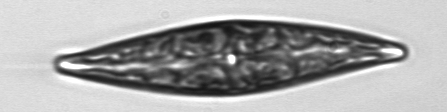
Label: Pleurosigma